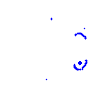
Particle: proton